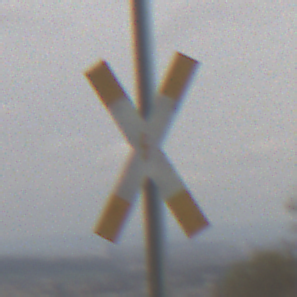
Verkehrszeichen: Andreaskreuz
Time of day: MorningAfternoon
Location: Outdoor (Suburban)
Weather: Overcast
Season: NotSpecified
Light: Natural